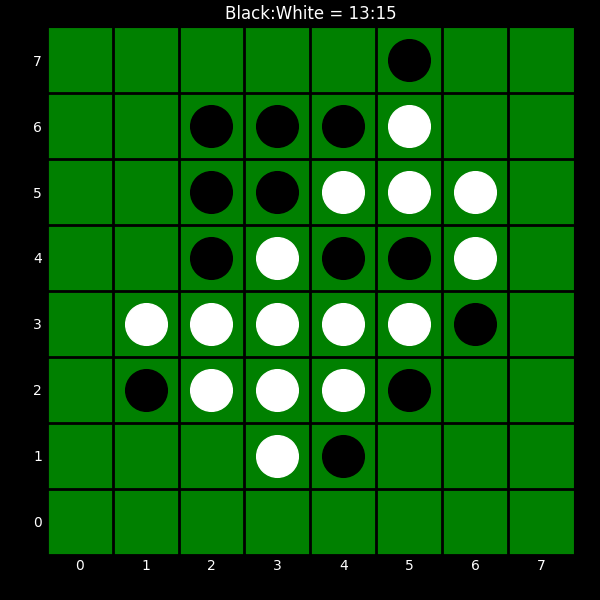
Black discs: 13
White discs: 15